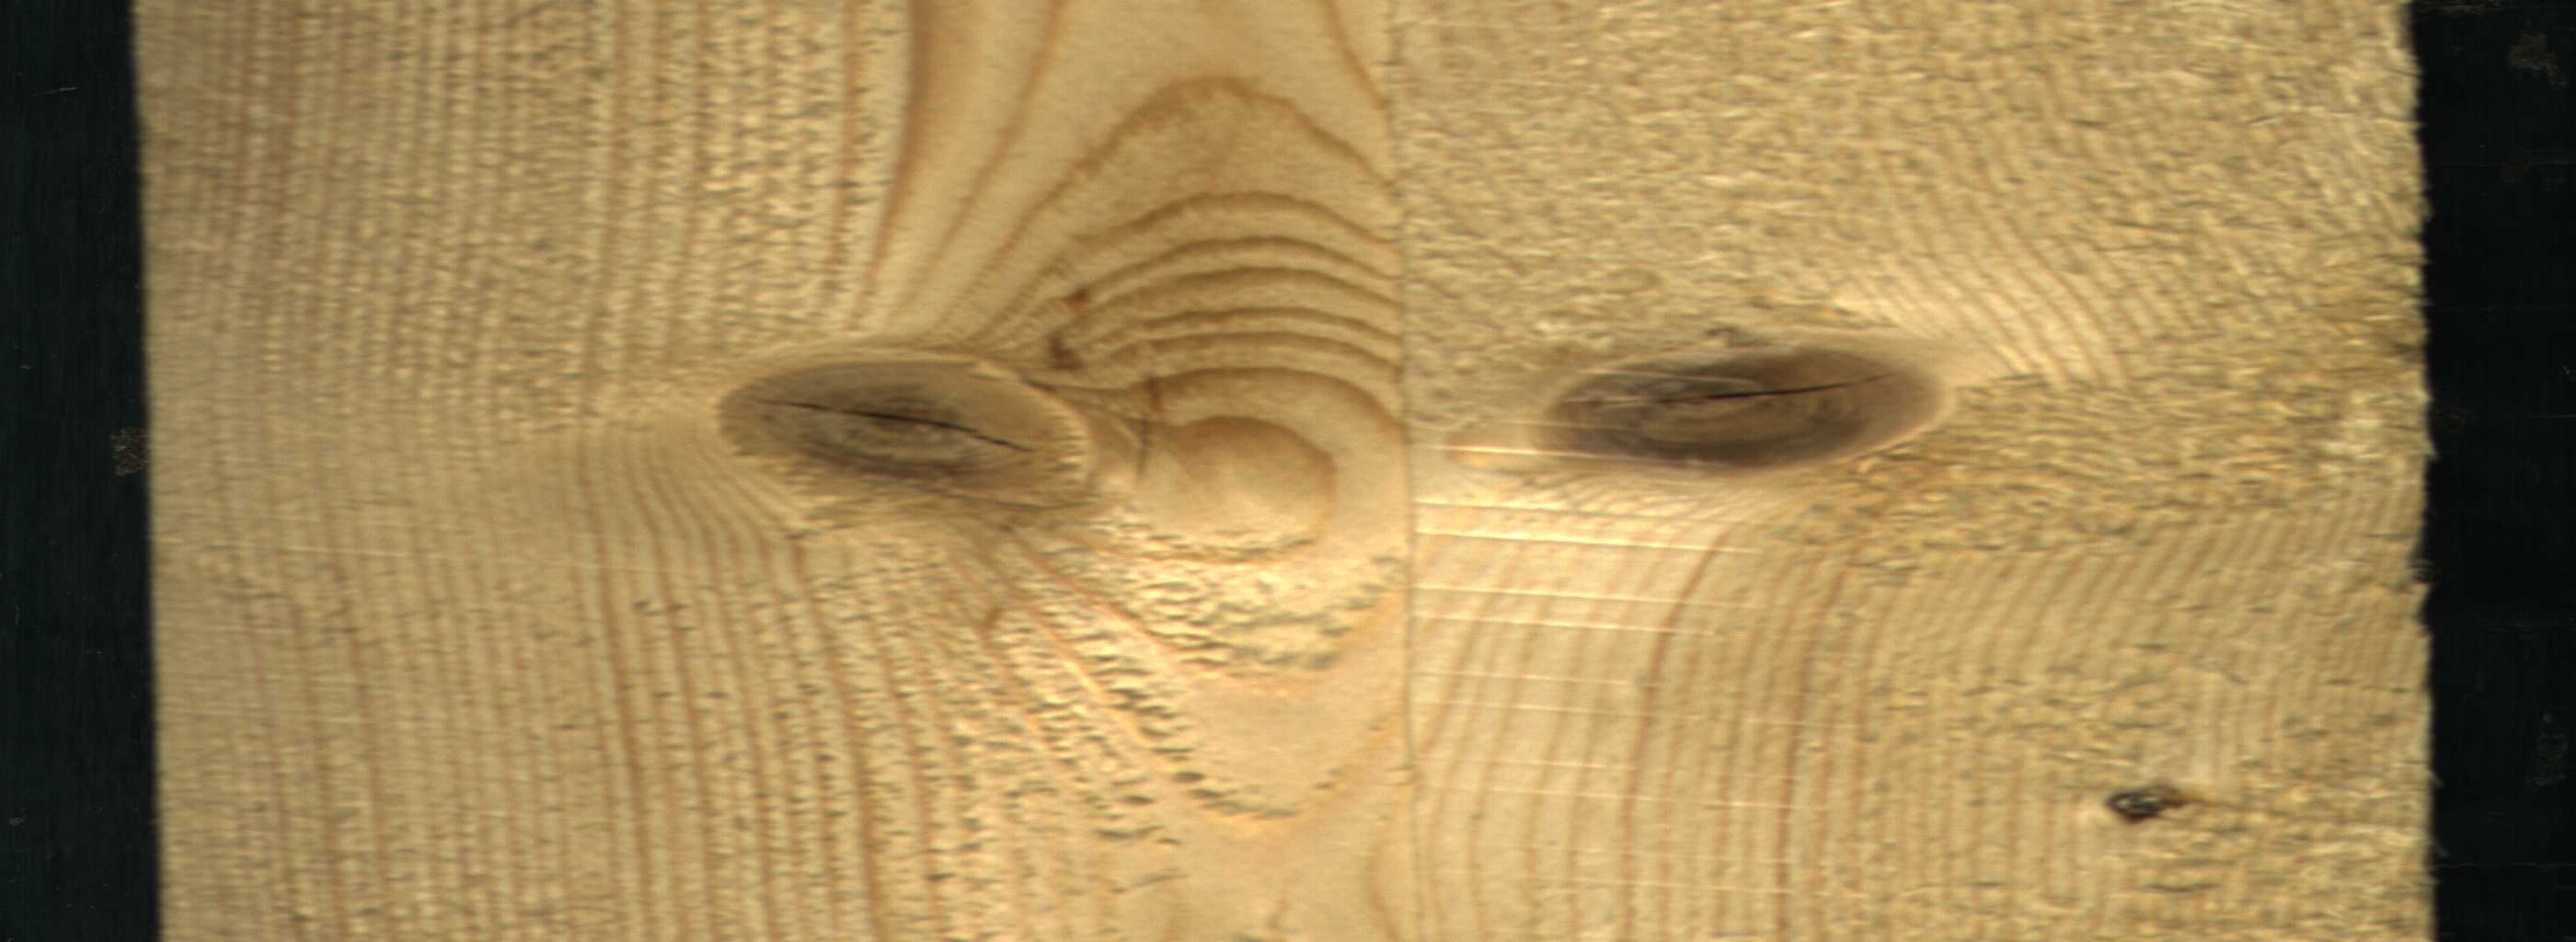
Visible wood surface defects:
knot_with_crack
knot_with_crack
Dead_Knot